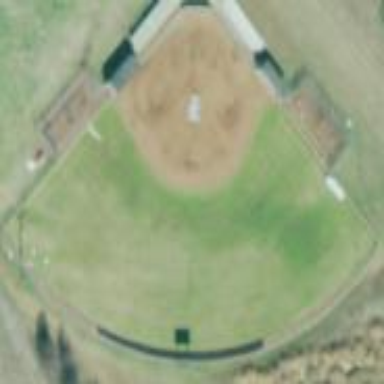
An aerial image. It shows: Softball pitch for leisure sports.